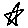
Label: star